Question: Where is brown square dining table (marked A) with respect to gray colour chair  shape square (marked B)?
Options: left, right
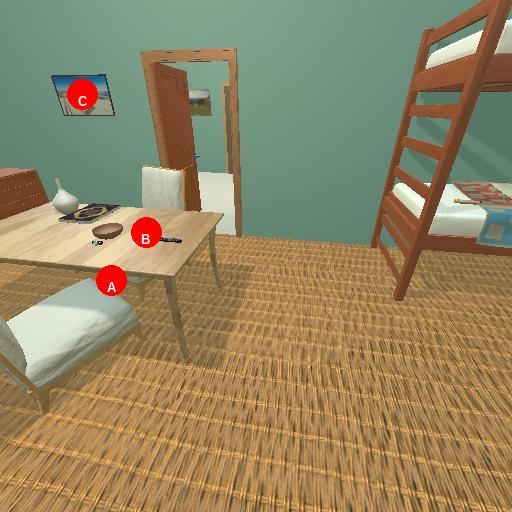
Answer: left